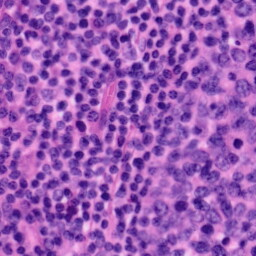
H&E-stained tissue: Tonsil